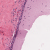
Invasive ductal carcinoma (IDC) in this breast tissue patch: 0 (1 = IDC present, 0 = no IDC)